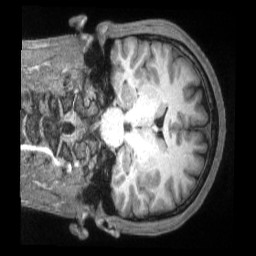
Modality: T1w
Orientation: coronal
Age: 19
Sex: male